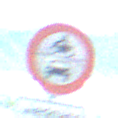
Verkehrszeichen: VerbotKraftfahrzeuge
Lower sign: ZeitangabenMitBeschraenkungAufWochentage7
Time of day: Night
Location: Outdoor (Nature)
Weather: PartlyCloudy
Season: NotSpecified
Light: Natural